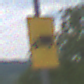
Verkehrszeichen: KFZZulaessigeGesamtmasse3Komma5TOhnePfeilsymbol
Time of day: Midday
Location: Outdoor (RoadRail)
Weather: PartlyCloudy
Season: NotSpecified
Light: Natural